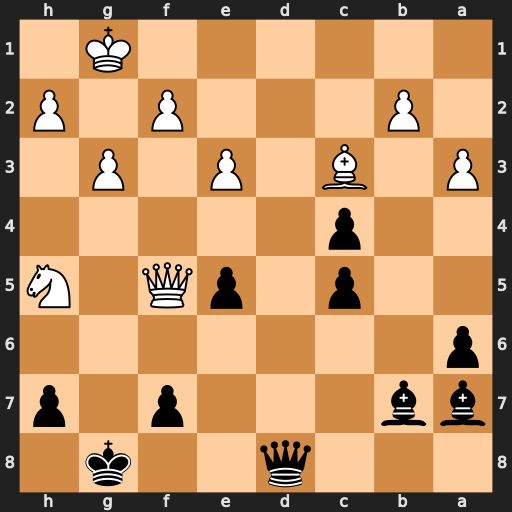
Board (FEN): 3q2k1/bb3p1p/p7/2p1pQ1N/2p5/P1B1P1P1/1P3P1P/6K1
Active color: b
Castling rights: -
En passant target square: -
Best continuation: Qd1+ Be1 Qxe1#